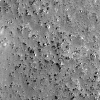
Atmospheric dust classification: not_dusty